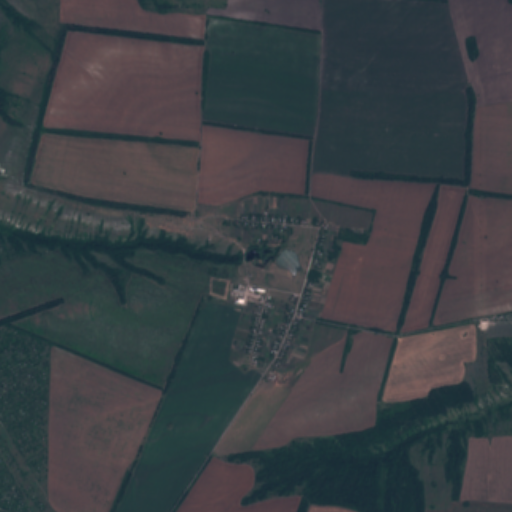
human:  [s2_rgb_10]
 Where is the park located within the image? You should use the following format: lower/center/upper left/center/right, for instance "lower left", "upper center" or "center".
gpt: The park is located in the center right of the image.
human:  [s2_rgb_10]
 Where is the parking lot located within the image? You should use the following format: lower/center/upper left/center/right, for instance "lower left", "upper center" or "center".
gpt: The parking lot is located in the center of the image.
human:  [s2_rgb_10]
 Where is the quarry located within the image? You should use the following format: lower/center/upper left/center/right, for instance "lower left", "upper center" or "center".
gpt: The quarry is located in the upper left of the image.
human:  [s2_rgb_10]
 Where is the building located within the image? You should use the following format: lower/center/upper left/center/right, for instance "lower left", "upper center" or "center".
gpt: There is no building in the image.